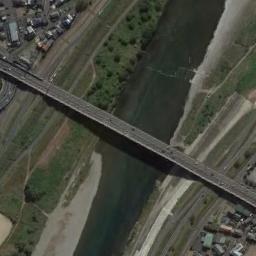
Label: bridge